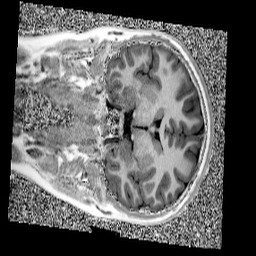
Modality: UNIT1
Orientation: coronal
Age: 12
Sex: female
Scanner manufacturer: siemens
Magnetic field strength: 3 T
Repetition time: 4 s
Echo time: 0.00299 s